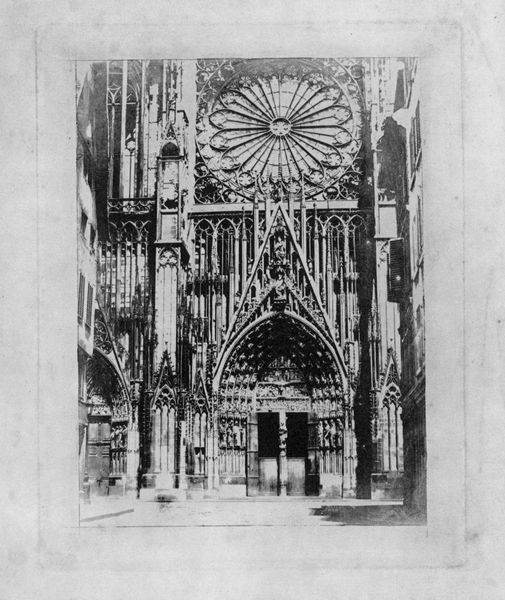
Titel: Das Straßburger Münster
Künstler: William Henry Fox Talbot
Schlagwörter: schatten, weiß, dreieck, ausschnitt, blume, fenster, grau, licht, pfeiler, schwarz, skizze, säule, säulen, tür, zeichnung, dach, hochformat, wand, architektur, stein, kirche, boden, blatt, gotik, kreis, rund, skulptur, balkon, bogen, fassade, giebel, mauer, pilaster, figuren, detail, ornamente, stuck, stufen, tor, halle, foto, fotografie, photographie, eingang, kirch, kreuz, dom, groß, schwarzweiß, entwurf, bleiglas, kathedrale, photo, portal, orgel, skulpturen, gotisch, kanzel, rosette, spitzbogen, portikus, heilige, streben, aufnahme, pass, masswerk, archivolte, tympanon, nischen, notre dame, rotunde, fensterrose, fialen, rossette, wimperg, wimperge, gesprenge, aufwendig, strassburg, srchivolten, trumeau, orgelpfeiffen, straßburger münster mit tor und darüber rosette, phantastisch geformort